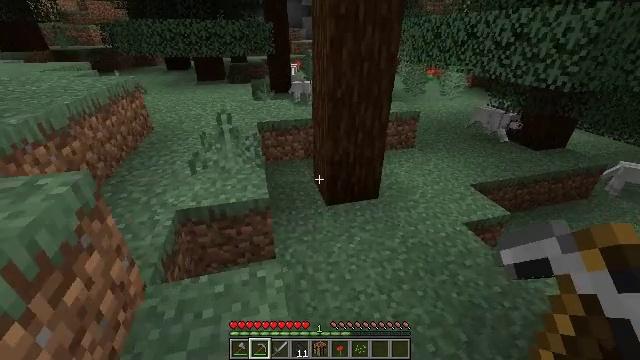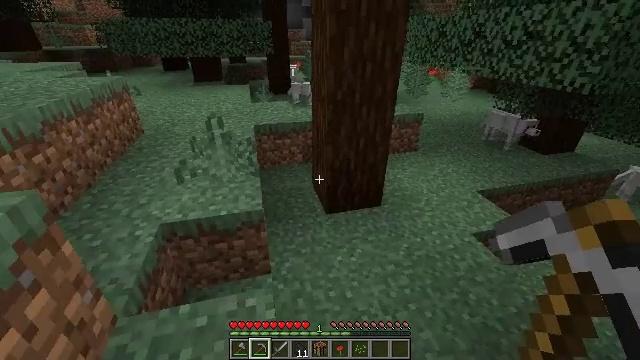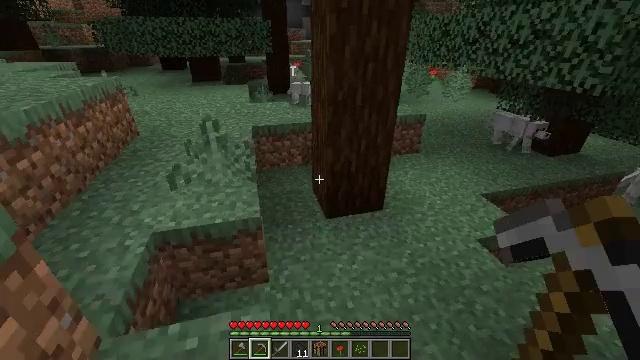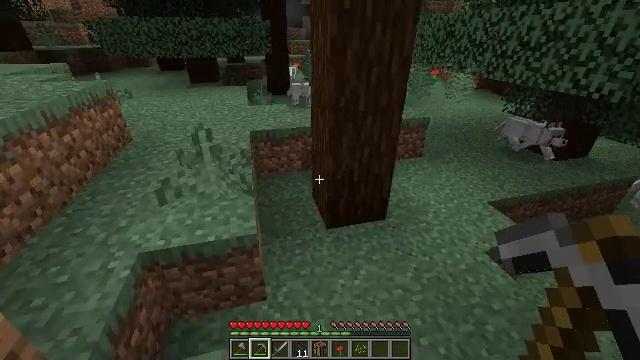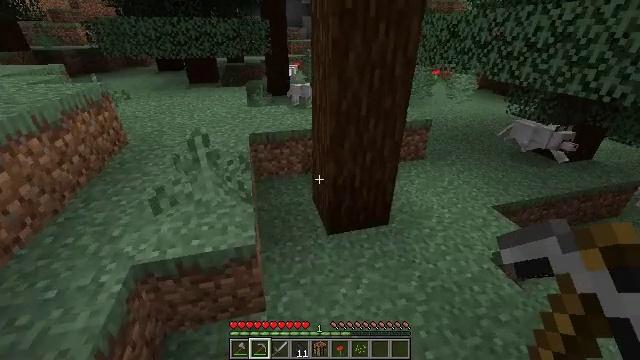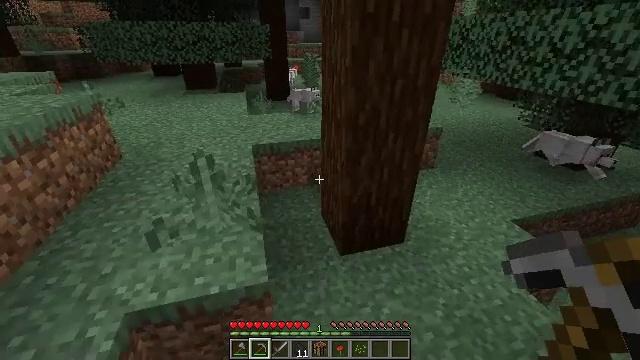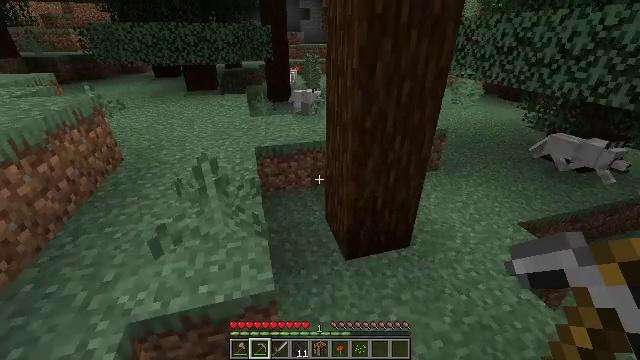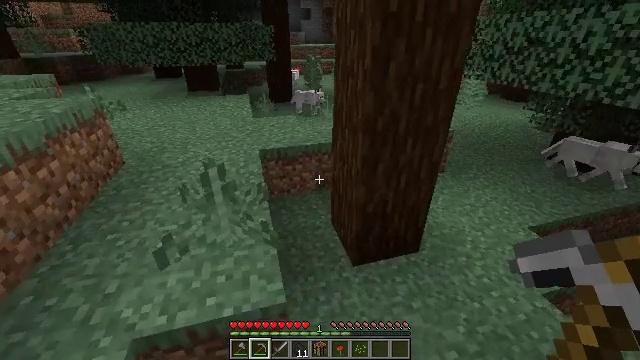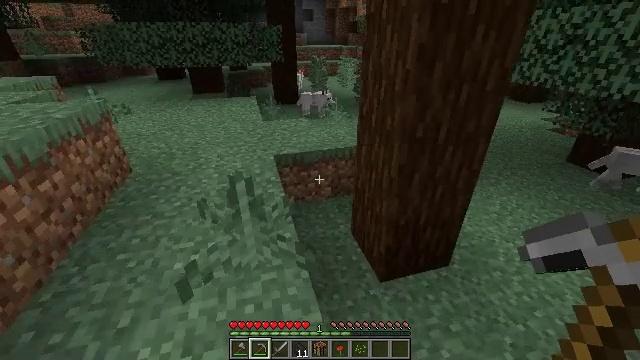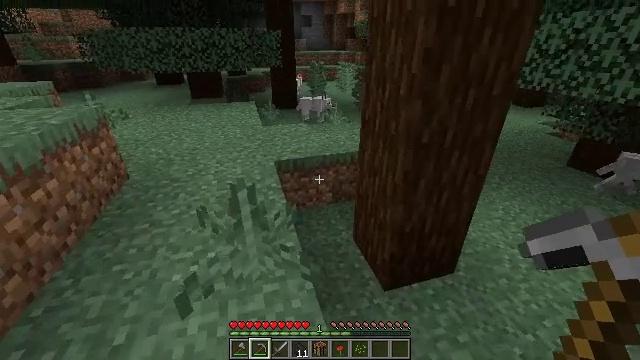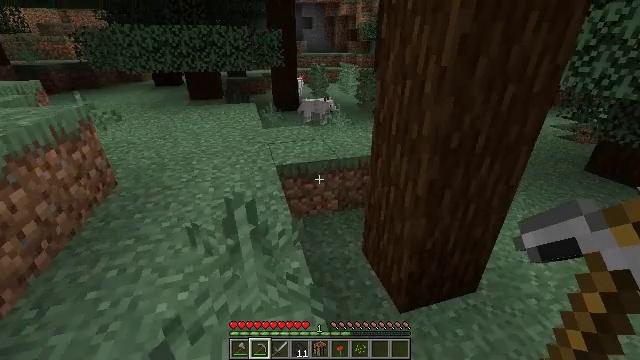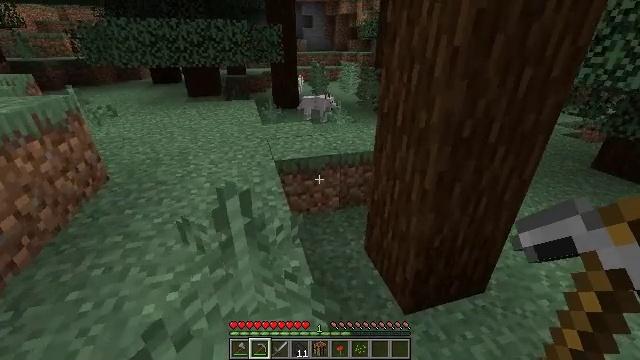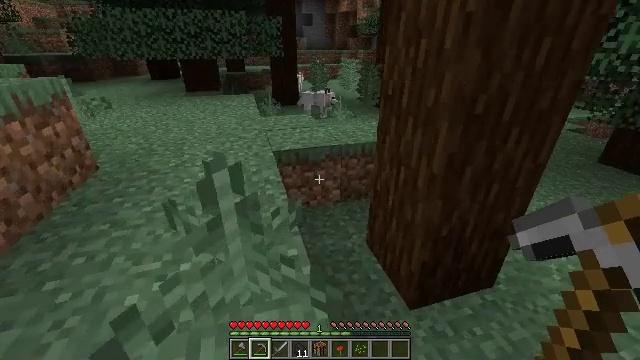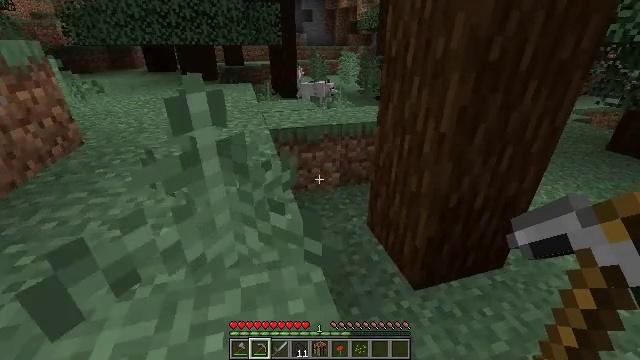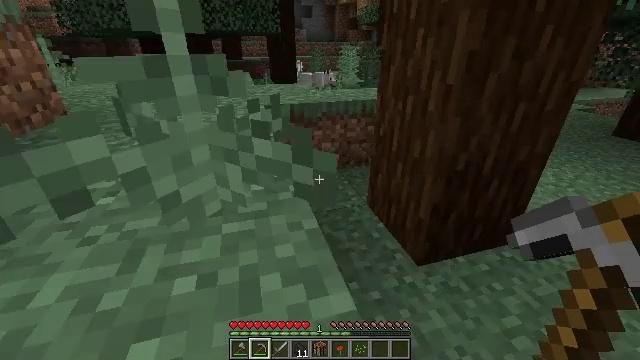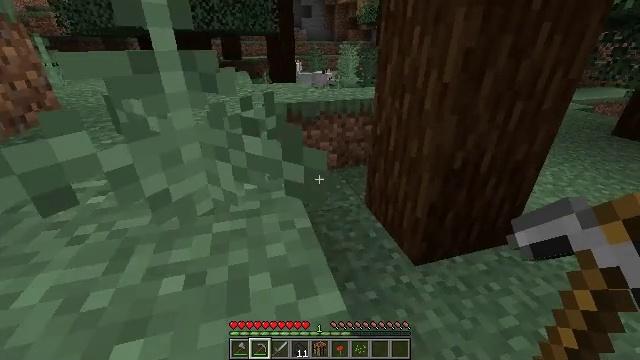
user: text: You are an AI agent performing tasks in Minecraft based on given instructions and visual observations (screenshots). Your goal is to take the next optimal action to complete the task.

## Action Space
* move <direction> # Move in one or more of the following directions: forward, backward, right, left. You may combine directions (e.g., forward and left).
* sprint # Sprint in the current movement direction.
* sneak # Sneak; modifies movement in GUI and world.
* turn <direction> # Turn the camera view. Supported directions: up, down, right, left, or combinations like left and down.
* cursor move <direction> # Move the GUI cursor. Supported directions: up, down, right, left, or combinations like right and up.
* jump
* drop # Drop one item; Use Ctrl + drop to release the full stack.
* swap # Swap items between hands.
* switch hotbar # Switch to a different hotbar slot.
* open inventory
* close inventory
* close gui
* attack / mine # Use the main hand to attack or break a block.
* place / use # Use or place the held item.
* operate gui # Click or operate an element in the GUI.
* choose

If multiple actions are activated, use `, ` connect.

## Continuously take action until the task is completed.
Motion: motion action
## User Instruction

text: Mine the large fern from the ground.
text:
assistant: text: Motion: move forward
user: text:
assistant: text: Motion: move forward
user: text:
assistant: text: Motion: move forward
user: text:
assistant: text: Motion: move forward and move left
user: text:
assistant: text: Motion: move forward and move left
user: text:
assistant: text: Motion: move forward and move left
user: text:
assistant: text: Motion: move forward and move left
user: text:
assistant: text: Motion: move forward and move left
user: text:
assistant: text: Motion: move forward
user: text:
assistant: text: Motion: move forward
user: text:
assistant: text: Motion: move forward
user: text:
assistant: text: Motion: move forward
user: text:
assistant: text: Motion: move forward
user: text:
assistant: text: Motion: move forward
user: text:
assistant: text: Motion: move forward
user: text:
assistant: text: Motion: move forward
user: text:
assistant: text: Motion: move forward
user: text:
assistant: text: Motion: move forward
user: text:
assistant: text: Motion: move forward, jump
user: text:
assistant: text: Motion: move forward, turn right, jump
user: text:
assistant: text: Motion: move forward, turn right, jump
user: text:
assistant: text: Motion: move forward, turn right, jump
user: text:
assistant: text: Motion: move forward, turn right and down
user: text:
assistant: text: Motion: move forward, turn right
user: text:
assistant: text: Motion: move forward
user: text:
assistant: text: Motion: move forward
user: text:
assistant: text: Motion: move forward
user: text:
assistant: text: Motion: move forward
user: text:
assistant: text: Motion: move forward
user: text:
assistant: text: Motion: move forward